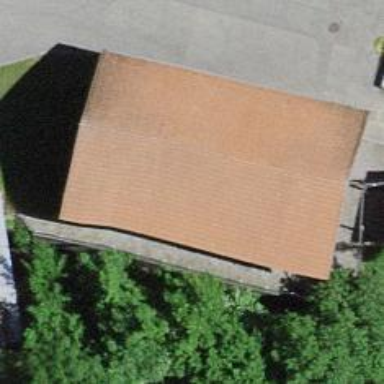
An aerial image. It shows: Rural barn.